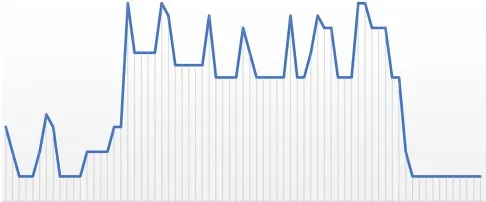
SLEDAI-2K score.
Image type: pathology (masson_trichrome)